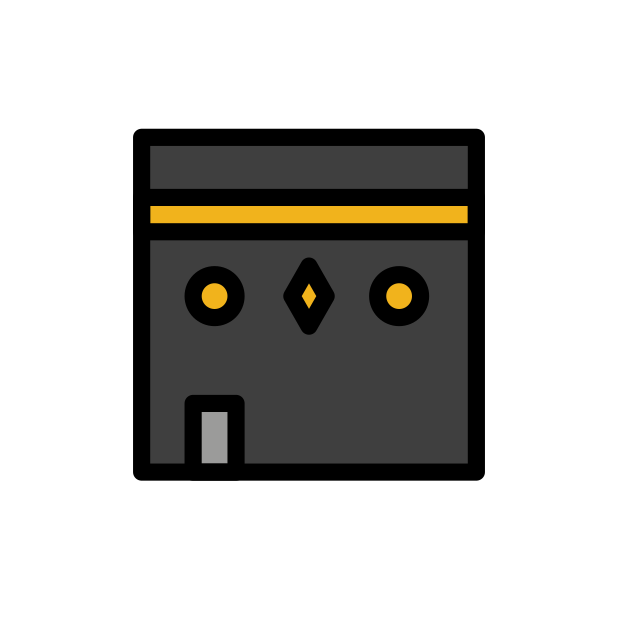
kaaba